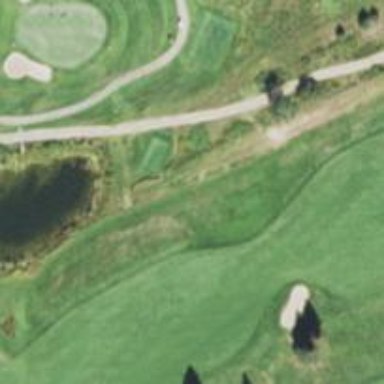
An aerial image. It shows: Golf tee on grassy land.